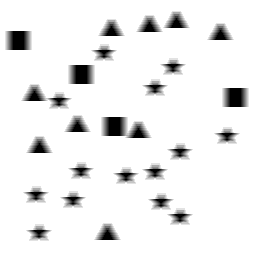
Squares: 4
Triangles: 9
Stars: 14
Total shapes: 27